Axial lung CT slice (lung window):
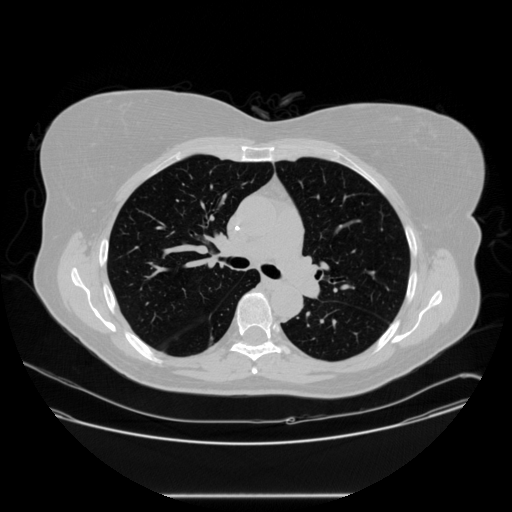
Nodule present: no